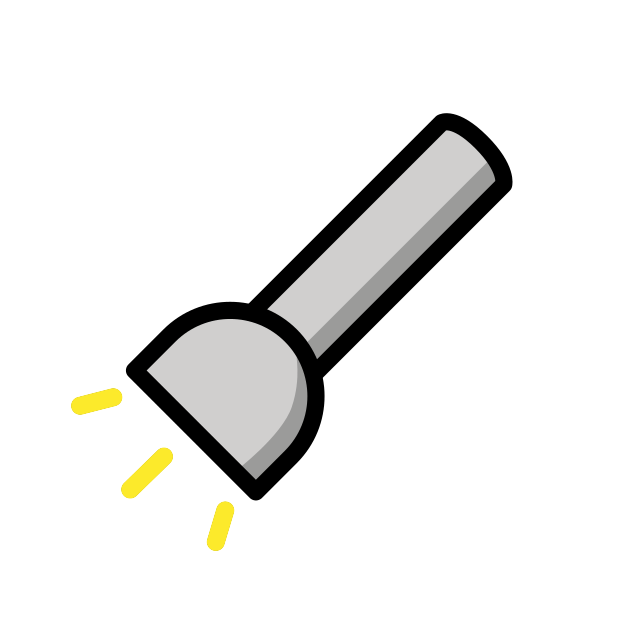
Emoji: 🔦
Name: electric torch
Unicode: 0x1f526